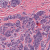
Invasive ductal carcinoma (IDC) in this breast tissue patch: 1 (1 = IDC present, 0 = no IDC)